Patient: sex F, age 48
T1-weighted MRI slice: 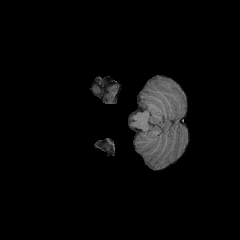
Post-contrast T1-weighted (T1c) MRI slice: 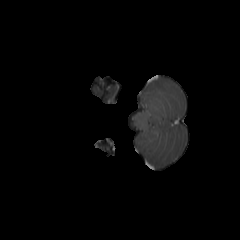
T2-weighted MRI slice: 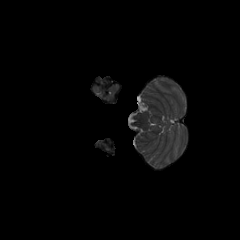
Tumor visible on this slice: no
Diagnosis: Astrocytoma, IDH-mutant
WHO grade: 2